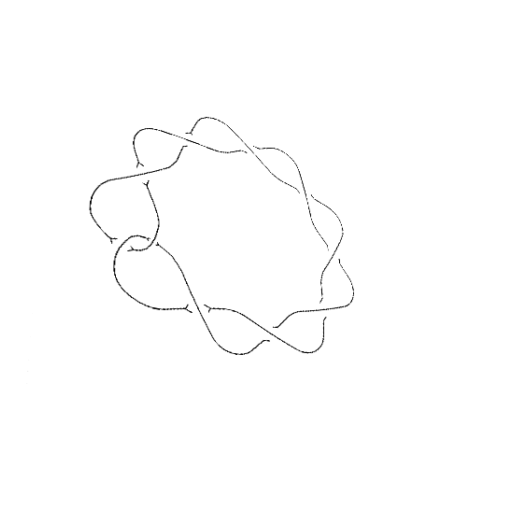
Crossing number: 10